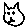
Label: cat